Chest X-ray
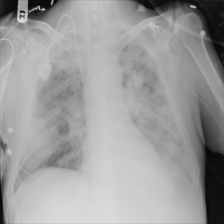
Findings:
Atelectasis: negative
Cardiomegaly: negative
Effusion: negative
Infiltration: negative
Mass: positive
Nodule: negative
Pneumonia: negative
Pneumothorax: negative
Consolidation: negative
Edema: negative
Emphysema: negative
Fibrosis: negative
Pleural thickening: negative
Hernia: negative